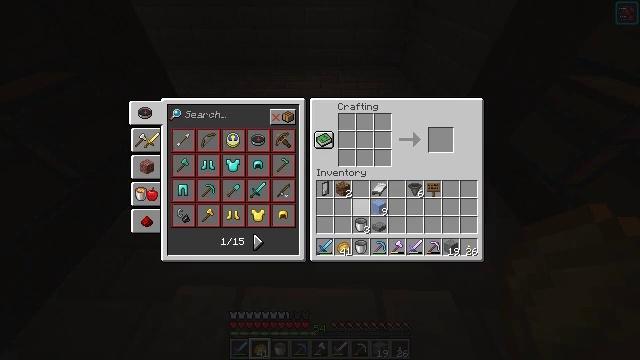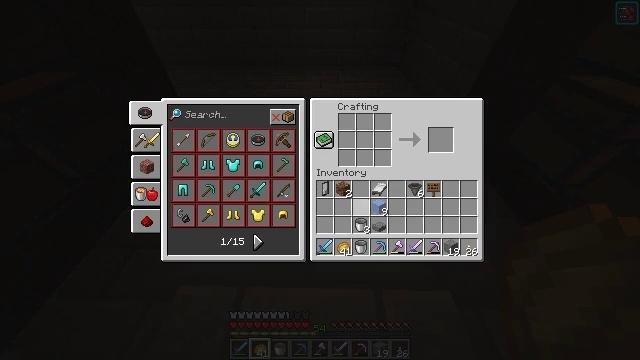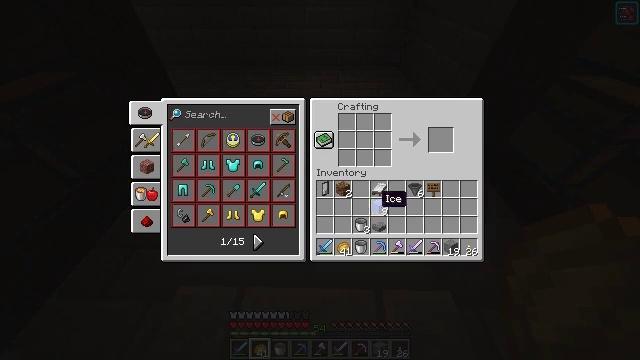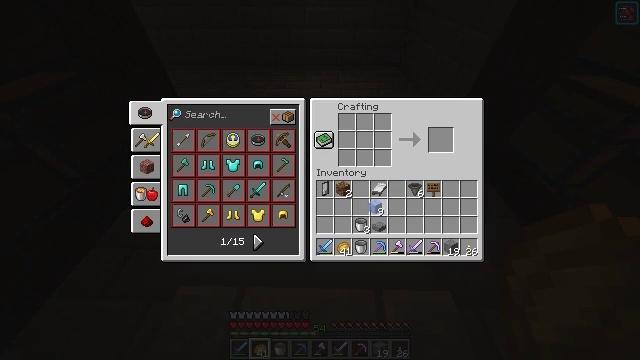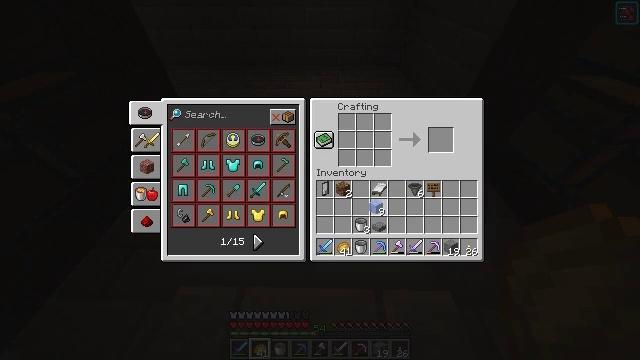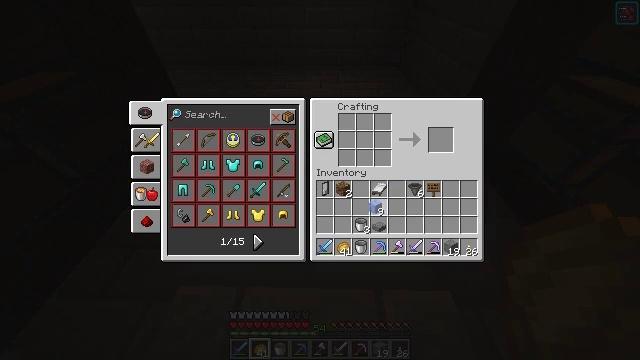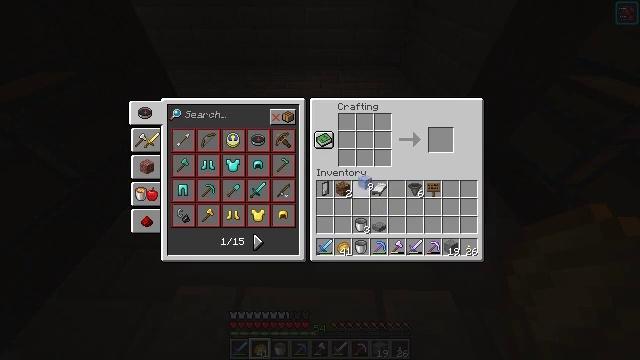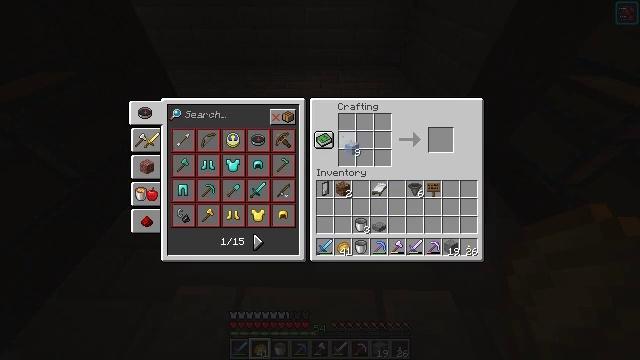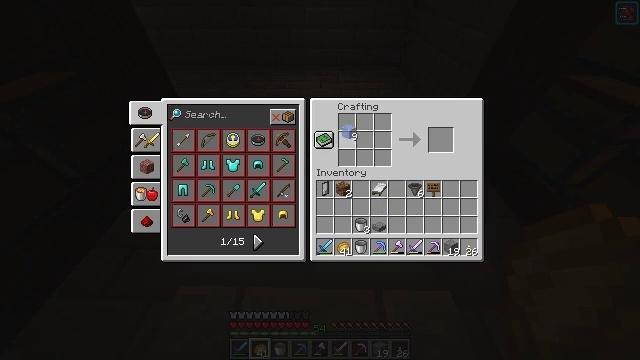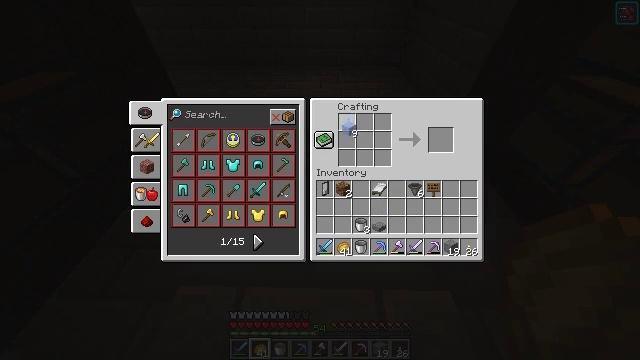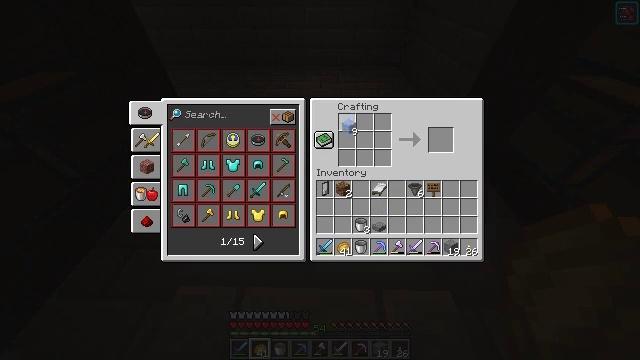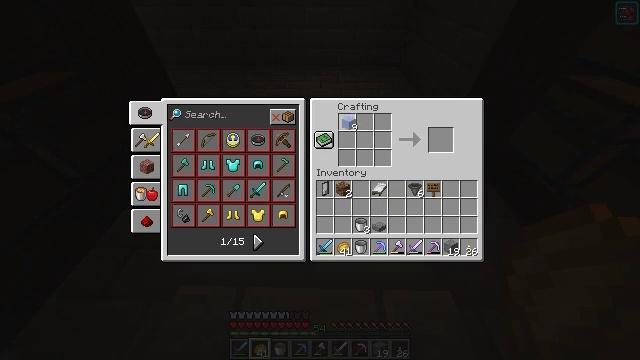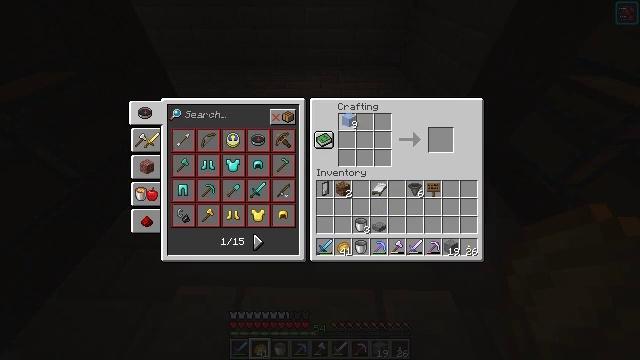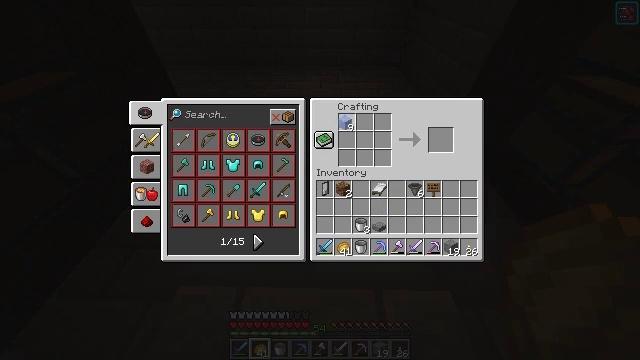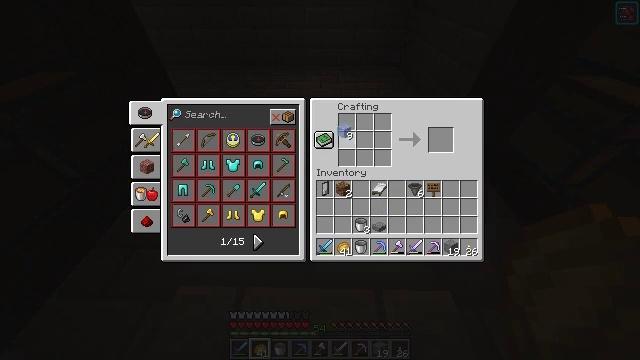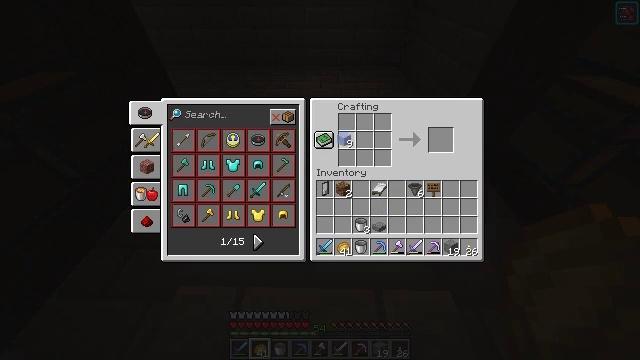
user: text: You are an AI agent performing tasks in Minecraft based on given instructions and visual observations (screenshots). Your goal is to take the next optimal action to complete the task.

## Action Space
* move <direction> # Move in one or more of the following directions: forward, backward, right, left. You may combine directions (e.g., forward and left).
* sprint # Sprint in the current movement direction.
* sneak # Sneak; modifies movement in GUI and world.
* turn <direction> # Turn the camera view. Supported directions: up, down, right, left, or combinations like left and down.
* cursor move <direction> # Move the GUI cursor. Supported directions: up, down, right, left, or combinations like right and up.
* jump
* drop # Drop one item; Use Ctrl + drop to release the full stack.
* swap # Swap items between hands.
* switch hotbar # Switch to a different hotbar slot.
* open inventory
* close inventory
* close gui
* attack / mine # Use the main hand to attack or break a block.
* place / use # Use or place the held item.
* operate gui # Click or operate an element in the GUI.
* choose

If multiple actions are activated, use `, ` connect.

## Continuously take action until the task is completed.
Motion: motion action
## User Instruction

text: Combine ice blocks in the crafting table to get packed ice.
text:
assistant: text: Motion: cursor move right
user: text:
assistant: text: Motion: no_op
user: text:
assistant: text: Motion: operate gui
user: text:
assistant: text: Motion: operate gui
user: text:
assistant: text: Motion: no_op
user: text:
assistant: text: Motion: cursor move left and up
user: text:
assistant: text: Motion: cursor move left and up
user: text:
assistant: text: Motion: cursor move up
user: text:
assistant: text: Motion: no_op
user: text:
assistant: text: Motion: no_op
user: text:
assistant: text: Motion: no_op
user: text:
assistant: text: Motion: no_op
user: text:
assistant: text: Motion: choose
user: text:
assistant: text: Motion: cursor move down, choose
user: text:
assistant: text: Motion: cursor move down, choose
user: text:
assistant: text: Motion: choose
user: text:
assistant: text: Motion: cursor move down, choose
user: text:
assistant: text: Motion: choose
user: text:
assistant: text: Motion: choose
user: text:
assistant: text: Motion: choose
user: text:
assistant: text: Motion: choose
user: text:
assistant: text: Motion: cursor move up, choose
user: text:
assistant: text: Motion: choose
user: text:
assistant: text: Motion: choose
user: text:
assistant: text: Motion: choose
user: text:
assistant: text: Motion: choose
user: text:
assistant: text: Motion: choose
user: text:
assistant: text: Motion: cursor move down, choose
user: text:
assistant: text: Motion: cursor move down, choose
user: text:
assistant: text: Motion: choose